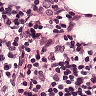
Metastatic tissue present: no